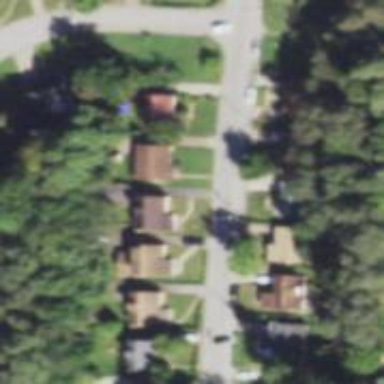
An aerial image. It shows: Driveway.